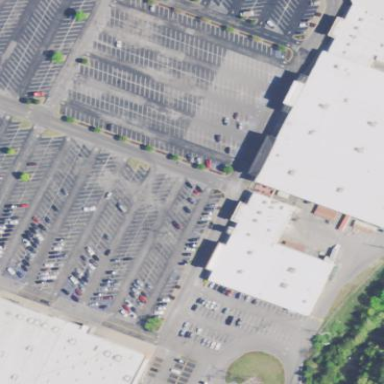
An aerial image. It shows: Department store building.